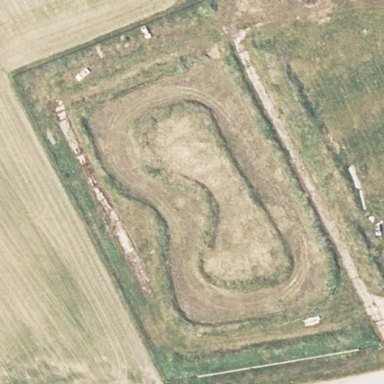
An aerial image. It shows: Motocross raceway for off-road sports.